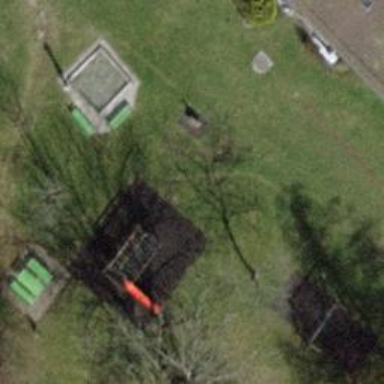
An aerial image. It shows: Playground featuring climbing frame.